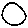
Label: circle